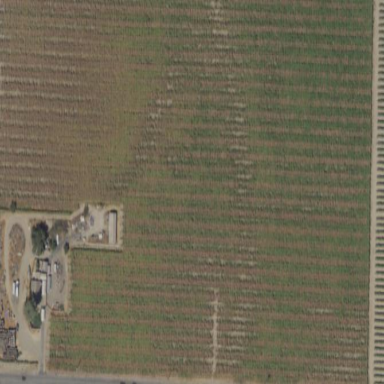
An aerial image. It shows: Vineyard.